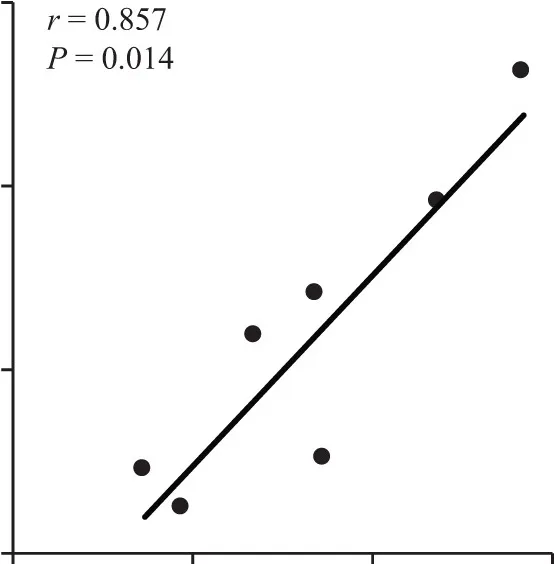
Relationship between relative change in propulsive average impulse and vastus lateralis EMG, with four-week kayak training. The regression line is shown because the relationship was found to be significant.
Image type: pathology (giemsa)